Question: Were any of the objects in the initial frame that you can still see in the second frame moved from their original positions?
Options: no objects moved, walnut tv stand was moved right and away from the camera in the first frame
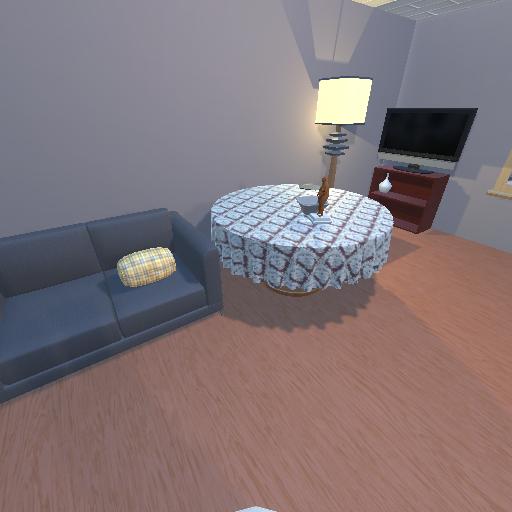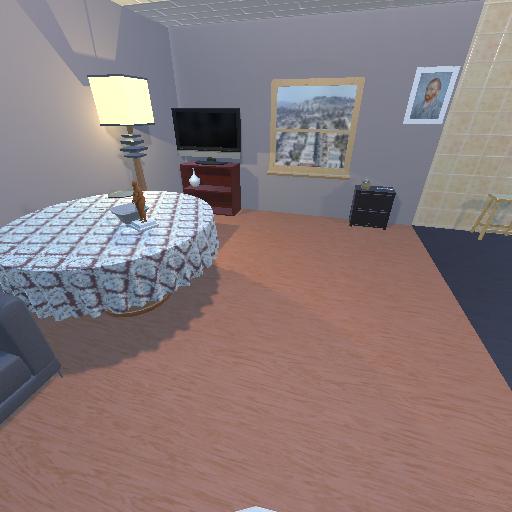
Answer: no objects moved